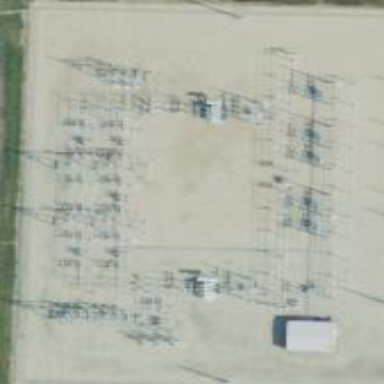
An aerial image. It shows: Power substation enclosed by fence.